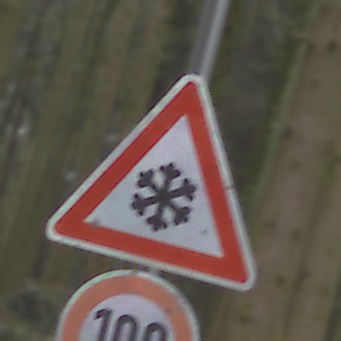
Verkehrszeichen: SchneeOderEisglaette
Zusatzzeichen unten: Geschwindigkeit100
Umgebung: Outdoor, Nature
Tageszeit: Midday
Wetter: Overcast
Licht: Natural
Jahreszeit: NotSpecified
Kontrast: LowContrast